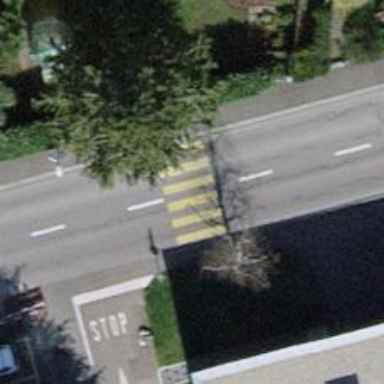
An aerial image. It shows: Marked crossing on asphalt footway.